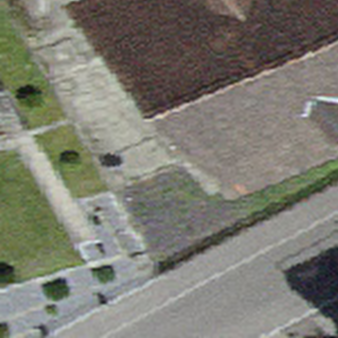
Label: other